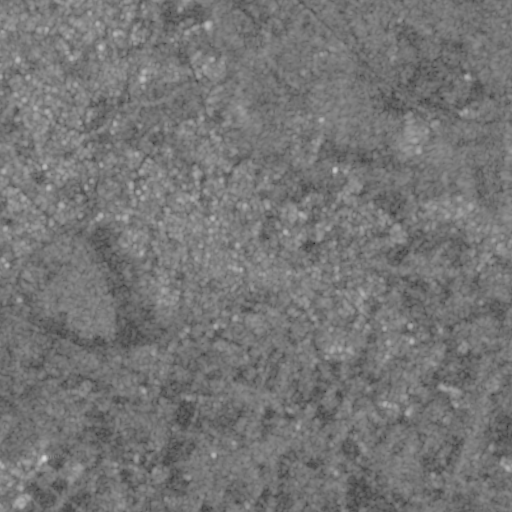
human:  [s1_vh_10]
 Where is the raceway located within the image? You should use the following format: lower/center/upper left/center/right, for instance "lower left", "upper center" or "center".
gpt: The raceway is located in the lower left of the image.
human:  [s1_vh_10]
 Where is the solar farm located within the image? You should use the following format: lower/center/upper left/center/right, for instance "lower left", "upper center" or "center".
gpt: The solar farm is located in the lower left of the image.
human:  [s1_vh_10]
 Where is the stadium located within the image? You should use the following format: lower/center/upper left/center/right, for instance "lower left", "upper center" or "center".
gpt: The stadium is located in the upper left of the image.
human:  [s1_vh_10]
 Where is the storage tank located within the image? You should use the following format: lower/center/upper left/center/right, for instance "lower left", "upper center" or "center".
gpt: The storage tank is located in the upper left of the image.
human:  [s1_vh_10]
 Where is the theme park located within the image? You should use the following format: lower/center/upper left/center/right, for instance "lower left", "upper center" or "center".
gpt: The theme park is located in the lower left of the image.
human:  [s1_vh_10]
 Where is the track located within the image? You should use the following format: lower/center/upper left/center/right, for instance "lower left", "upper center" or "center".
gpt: The track is located in the lower left of the image.
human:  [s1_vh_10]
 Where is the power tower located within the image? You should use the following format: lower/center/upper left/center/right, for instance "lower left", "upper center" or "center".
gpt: There is no power tower in the image.

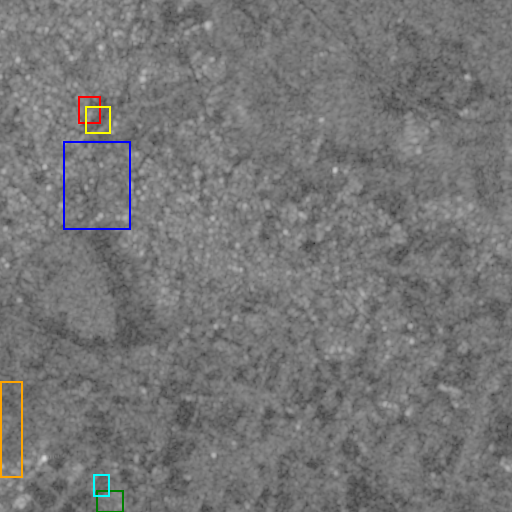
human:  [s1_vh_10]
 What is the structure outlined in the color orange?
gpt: The structure outlined in orange is a crop field.
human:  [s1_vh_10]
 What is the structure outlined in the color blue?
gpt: The structure outlined in blue is a park.
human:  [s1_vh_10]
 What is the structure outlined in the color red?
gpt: The structure outlined in red is a parking lot.
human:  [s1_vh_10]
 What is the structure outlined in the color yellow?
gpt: The structure outlined in yellow is a stadium.
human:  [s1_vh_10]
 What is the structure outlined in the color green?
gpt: The structure outlined in green is a theme park.
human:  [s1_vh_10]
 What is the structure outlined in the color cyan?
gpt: The structure outlined in cyan is a track.
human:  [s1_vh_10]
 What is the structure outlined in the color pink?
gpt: There is no pink outline.